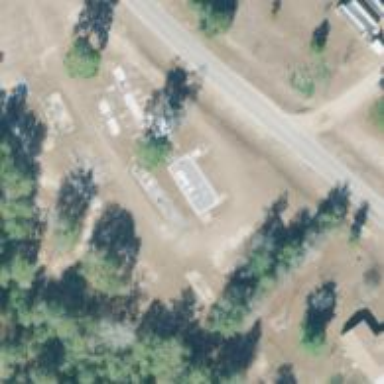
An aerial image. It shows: Cemetery.